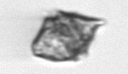
Label: Kryptoperidinium_triquetrum